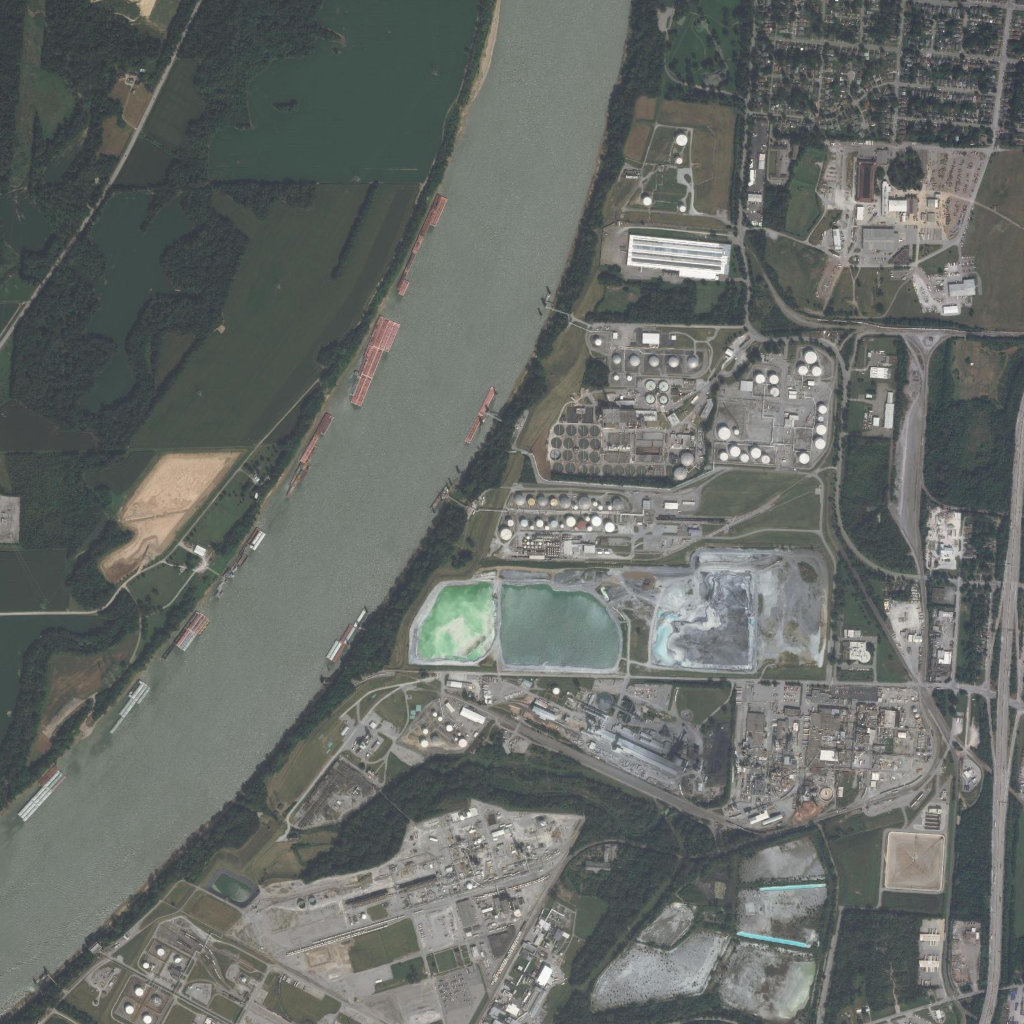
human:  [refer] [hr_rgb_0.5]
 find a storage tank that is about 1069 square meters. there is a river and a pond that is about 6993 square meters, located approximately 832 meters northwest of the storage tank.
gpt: <box>[[78, 34, 79, 35, 0]]</box>

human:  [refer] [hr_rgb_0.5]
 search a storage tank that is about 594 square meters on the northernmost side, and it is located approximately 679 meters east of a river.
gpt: <box>[[65, 12, 67, 14, 0]]</box>

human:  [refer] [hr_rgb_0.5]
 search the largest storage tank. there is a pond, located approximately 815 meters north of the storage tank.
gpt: <box>[[78, 33, 79, 35, 0]]</box>

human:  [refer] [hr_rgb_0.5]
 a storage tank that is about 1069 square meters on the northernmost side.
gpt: <box>[[65, 12, 67, 14, 0]]</box>